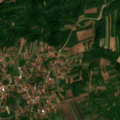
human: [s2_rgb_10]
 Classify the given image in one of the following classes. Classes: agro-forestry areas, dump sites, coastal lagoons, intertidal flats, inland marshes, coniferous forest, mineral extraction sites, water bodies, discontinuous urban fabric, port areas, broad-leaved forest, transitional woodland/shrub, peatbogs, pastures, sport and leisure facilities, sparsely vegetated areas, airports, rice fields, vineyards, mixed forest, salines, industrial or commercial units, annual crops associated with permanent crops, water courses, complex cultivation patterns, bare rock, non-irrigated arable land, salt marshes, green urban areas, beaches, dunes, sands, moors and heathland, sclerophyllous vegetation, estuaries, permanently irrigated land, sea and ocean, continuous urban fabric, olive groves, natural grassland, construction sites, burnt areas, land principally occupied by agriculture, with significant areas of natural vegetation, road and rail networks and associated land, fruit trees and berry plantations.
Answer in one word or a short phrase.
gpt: discontinuous urban fabric, non-irrigated arable land, complex cultivation patterns, land principally occupied by agriculture, with significant areas of natural vegetation, broad-leaved forest